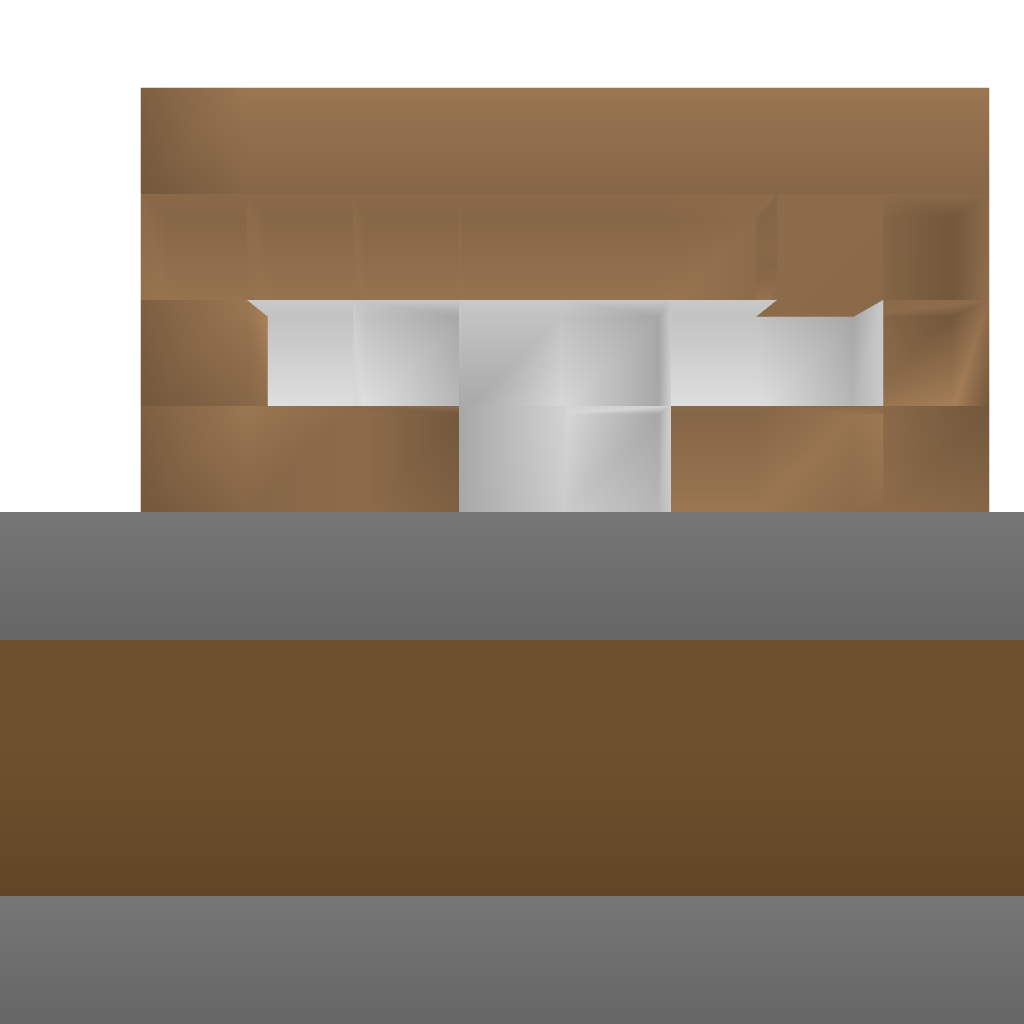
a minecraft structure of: Simple House cube house no roof 50% earth below house